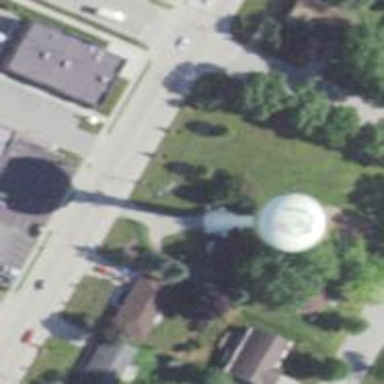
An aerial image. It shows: Water tower that is man-made.